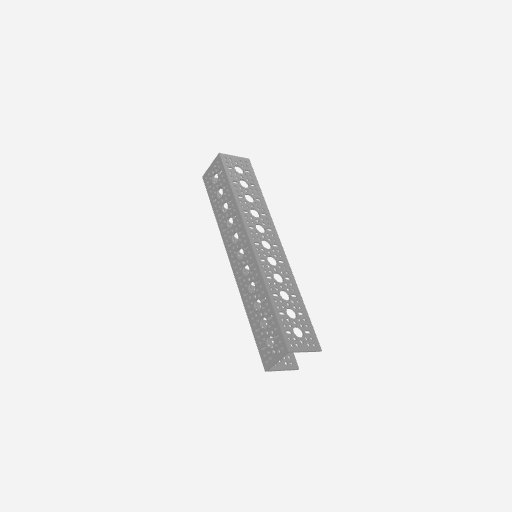
Part: UChannel11H